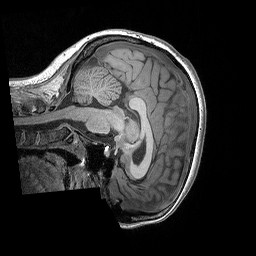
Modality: T1w
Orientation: sagittal
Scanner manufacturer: siemens
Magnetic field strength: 3 T
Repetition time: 2.3 s
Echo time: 0.00298 s